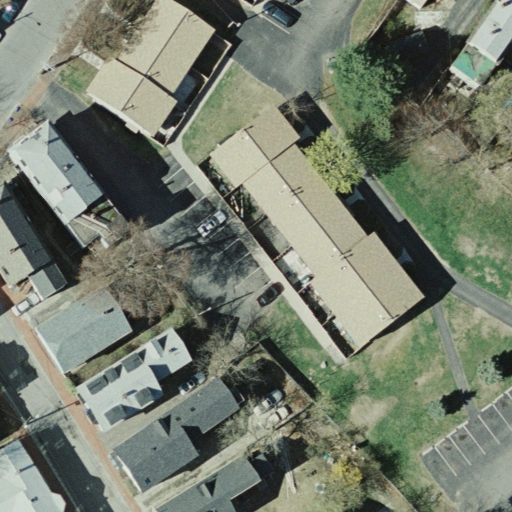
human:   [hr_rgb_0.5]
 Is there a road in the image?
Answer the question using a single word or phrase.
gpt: yes

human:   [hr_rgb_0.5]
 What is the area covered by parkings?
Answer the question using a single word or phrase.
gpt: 765m2

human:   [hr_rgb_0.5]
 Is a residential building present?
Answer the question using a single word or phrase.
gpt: yes

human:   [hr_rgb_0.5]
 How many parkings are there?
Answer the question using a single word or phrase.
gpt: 3

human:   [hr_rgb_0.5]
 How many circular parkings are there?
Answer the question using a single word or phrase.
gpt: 0

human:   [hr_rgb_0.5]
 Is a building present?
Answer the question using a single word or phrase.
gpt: yes

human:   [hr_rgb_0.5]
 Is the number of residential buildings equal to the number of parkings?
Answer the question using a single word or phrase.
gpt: no

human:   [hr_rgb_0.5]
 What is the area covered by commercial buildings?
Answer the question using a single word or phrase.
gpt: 0m2

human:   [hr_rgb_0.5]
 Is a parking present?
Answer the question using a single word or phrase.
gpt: yes

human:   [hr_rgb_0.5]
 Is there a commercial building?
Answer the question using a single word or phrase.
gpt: no

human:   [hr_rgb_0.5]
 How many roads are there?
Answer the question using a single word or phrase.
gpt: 2

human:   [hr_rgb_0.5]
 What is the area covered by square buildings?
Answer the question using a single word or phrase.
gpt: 0m2

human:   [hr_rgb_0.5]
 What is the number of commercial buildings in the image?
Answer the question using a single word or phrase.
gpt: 0

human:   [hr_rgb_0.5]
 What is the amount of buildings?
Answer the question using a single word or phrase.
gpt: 11

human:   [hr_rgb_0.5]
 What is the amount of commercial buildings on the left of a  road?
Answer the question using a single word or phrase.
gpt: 0

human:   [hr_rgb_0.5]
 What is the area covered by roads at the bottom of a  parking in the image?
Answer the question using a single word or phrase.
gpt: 0m2

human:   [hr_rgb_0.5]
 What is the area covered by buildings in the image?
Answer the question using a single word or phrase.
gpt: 2661m2

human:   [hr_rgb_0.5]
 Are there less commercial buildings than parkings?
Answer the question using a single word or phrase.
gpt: yes

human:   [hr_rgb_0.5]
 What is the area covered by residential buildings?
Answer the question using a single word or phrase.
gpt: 2661m2

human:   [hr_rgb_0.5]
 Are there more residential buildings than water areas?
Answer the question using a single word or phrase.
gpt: yes

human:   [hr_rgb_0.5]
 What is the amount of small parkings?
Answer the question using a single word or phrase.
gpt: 1

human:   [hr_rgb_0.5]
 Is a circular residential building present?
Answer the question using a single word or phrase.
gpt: no

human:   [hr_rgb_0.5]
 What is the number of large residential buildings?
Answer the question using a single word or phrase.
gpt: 1

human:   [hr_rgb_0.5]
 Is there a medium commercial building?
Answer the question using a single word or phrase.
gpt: no

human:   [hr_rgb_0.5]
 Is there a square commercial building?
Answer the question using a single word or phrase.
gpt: no

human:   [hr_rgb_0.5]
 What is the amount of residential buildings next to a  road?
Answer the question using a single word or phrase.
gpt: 11

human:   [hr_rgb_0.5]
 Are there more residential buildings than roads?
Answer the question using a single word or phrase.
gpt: yes

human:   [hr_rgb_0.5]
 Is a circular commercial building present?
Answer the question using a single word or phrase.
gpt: no

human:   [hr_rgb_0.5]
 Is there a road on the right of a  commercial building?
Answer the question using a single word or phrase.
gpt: no

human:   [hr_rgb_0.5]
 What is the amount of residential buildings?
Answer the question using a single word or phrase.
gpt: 11

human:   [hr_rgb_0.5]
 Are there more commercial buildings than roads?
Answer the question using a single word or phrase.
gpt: no

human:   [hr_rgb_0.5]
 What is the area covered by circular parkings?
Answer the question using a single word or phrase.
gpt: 0m2

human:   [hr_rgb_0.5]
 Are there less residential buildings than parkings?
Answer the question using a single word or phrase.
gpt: no

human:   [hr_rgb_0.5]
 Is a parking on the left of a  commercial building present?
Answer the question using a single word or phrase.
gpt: no

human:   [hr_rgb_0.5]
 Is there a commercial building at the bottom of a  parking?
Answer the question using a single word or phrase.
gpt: no

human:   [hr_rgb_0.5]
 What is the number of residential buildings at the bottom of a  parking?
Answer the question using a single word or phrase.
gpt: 8

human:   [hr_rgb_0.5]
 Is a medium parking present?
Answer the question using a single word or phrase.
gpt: yes

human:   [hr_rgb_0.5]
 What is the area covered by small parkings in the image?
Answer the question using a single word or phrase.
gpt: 10m2

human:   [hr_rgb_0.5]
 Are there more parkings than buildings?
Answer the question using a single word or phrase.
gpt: no

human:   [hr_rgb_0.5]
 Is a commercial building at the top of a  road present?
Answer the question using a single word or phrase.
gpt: no

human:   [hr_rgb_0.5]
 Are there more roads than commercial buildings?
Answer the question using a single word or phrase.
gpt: yes

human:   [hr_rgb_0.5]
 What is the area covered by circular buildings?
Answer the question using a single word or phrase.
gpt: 0m2

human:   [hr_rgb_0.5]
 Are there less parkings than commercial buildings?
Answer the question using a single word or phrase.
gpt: no

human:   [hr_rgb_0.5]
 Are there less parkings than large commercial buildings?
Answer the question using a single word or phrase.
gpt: no

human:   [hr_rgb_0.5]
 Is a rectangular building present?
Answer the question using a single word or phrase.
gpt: yes

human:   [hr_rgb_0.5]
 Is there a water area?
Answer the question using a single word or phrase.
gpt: no

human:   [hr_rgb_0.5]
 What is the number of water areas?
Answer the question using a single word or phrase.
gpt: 0

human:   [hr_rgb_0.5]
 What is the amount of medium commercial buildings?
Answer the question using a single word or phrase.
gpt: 0

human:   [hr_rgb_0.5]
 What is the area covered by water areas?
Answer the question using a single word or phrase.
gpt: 0m2

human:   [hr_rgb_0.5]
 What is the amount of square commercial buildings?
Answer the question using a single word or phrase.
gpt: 0

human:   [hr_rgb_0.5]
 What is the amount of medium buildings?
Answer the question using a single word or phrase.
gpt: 7

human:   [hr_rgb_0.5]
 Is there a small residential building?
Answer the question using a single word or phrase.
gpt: yes

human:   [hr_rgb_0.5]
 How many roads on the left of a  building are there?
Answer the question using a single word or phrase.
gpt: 2

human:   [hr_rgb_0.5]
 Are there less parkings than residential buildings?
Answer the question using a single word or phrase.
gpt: yes

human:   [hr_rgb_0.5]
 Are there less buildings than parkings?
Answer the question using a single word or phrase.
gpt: no

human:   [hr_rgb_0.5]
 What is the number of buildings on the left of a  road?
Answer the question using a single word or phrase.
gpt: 2

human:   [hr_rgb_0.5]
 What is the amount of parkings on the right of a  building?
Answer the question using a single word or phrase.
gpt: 3

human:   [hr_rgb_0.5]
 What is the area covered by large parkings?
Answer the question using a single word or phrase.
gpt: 591m2

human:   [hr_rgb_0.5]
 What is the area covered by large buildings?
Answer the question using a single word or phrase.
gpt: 795m2

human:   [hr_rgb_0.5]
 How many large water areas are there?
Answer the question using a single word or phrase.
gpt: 0

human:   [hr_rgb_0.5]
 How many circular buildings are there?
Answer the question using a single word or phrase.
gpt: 0

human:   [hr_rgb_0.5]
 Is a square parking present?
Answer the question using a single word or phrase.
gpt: no

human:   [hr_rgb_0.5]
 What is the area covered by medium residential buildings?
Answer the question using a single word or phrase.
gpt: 1679m2

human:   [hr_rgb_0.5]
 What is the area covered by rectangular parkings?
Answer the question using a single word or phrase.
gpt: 765m2